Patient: sex M, age 79
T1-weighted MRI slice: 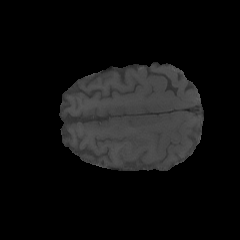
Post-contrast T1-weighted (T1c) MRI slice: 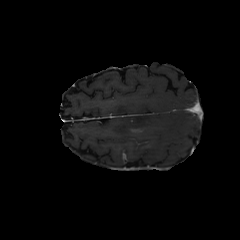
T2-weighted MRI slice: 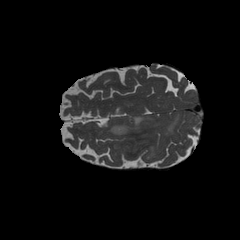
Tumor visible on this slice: yes
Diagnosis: Glioblastoma, IDH-wildtype
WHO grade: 4